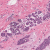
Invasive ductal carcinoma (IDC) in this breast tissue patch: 0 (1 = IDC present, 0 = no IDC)